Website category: book
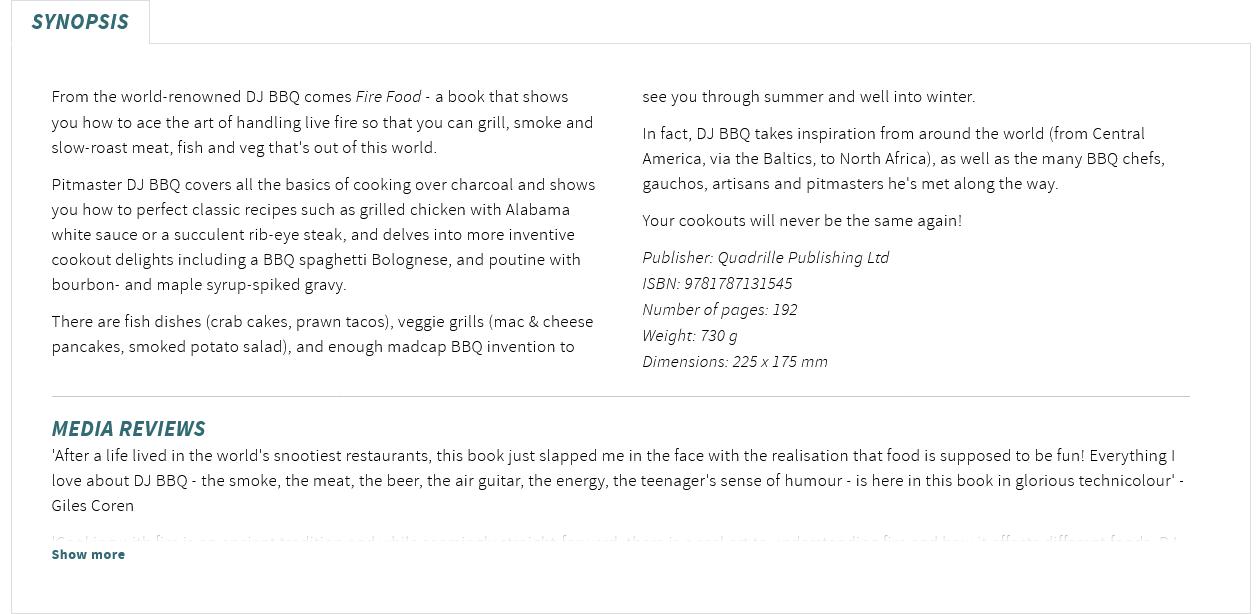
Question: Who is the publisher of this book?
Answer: Quadrille Publishing Ltd

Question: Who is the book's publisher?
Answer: Quadrille Publishing Ltd

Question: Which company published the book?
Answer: Quadrille Publishing Ltd

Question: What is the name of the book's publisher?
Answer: Quadrille Publishing Ltd

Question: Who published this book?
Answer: Quadrille Publishing Ltd

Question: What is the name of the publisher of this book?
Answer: Quadrille Publishing Ltd

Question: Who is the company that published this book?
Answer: Quadrille Publishing Ltd

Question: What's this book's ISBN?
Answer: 9781787131545

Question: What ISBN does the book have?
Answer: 9781787131545

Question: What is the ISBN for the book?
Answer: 9781787131545

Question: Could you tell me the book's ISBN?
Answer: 9781787131545

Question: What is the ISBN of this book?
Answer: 9781787131545

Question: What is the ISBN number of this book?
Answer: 9781787131545

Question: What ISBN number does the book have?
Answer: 9781787131545

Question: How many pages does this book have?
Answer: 192

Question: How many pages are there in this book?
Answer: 192

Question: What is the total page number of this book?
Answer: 192

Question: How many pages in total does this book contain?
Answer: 192

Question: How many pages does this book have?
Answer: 192

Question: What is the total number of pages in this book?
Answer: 192

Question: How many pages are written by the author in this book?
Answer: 192

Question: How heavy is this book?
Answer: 730 g

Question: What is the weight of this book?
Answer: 730 g

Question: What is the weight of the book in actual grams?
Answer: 730 g

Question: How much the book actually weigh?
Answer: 730 g

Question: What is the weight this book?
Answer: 730 g

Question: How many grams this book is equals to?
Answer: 730 g

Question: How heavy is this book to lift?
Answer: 730 g

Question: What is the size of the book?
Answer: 225 x 175 mm

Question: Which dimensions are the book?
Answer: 225 x 175 mm

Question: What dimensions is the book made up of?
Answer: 225 x 175 mm

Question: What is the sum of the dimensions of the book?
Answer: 225 x 175 mm

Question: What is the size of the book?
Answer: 225 x 175 mm

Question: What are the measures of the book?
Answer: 225 x 175 mm

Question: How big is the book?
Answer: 225 x 175 mm